You are looking at a signal-to-image encoding: consecutive vibration samples arranged as the rows of a grayscale square. What is the most likely bearing condition (normal, inner_race, outer_race, ball)?
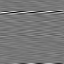
Answer: inner_race